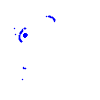
Particle: kaon